Question: I have Google Maps application that display some circles on map. Some circles are overlapping each other like you can see on image below.
I would like to display some additional info when circle is clicked. The problem is that I would like to display info about more that one circle when overlapping area is clicked.
The method of presenting this info is less important. It could be InfoWindow, or it could display in some DOM element outside the map. It doesn't matter.
The problem is how to handle click that it would trigger event on all elements under cursor.

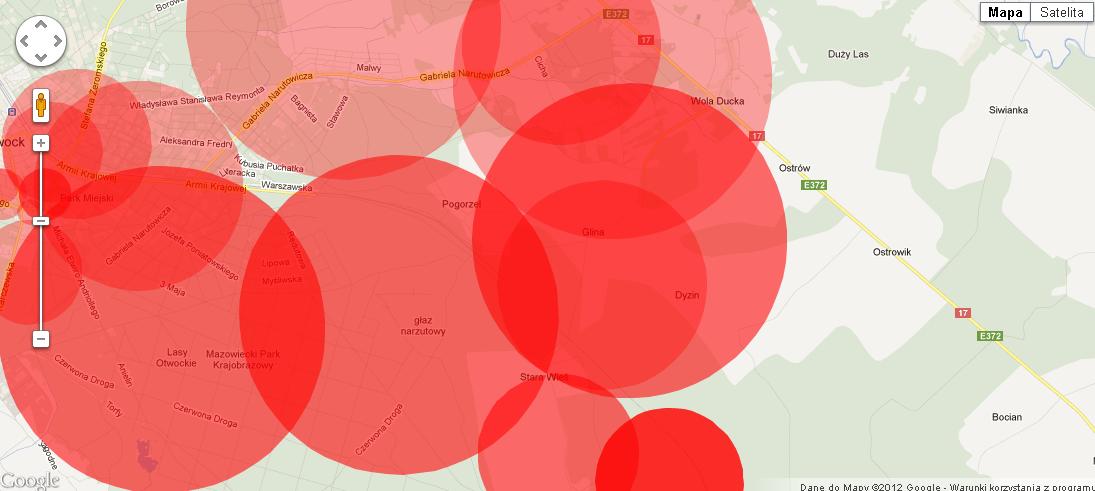
Answer: First, you can add a method to Circle object so that you can check whether or not it contains the clicked point on the map:
'''
google.maps.Circle.prototype.contains = function(latLng) {
return this.getBounds().contains(latLng) && google.maps.geometry.spherical.computeDistanceBetween(this.getCenter(), latLng) <= this.getRadius();
}
'''
Then, you should add all circle objects that you've created to an array. Suppose this is the array I'm talking about:
'''
var circles = new Array();
'''
Finally, when the user clicks on a point on the map, you should get the latitude and longitude and check all elements of the array above.
'''
var latlng = _CLICKED_LAT_LNG_OBJECT_; // Get this from your map's click event
for(var i = 0; i < circles.length; i++) {
var _circle = circles[i];
if( _circle.contains( latlng ) ) {
// here, you've got a clicked circle ;)
// do whatever you want with _circle
}
}
'''